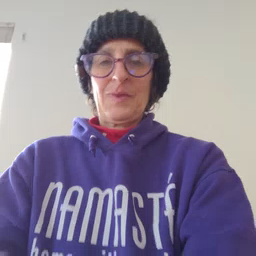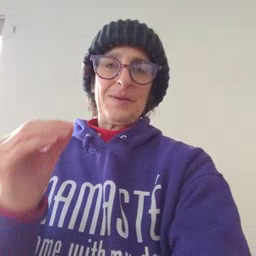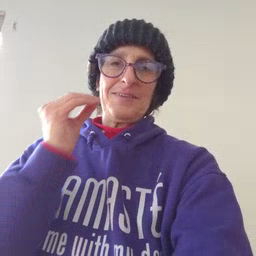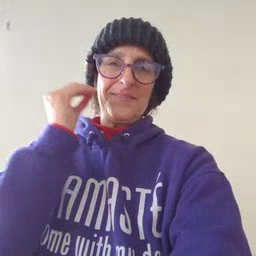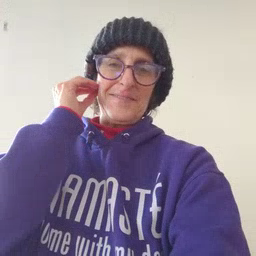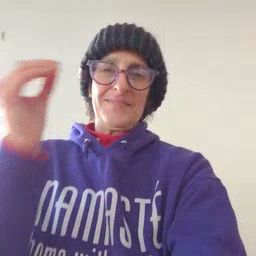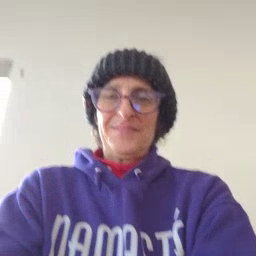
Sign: home